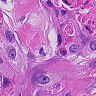
Metastatic tissue present: yes